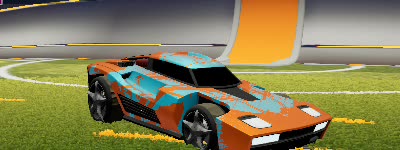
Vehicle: breakout